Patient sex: M
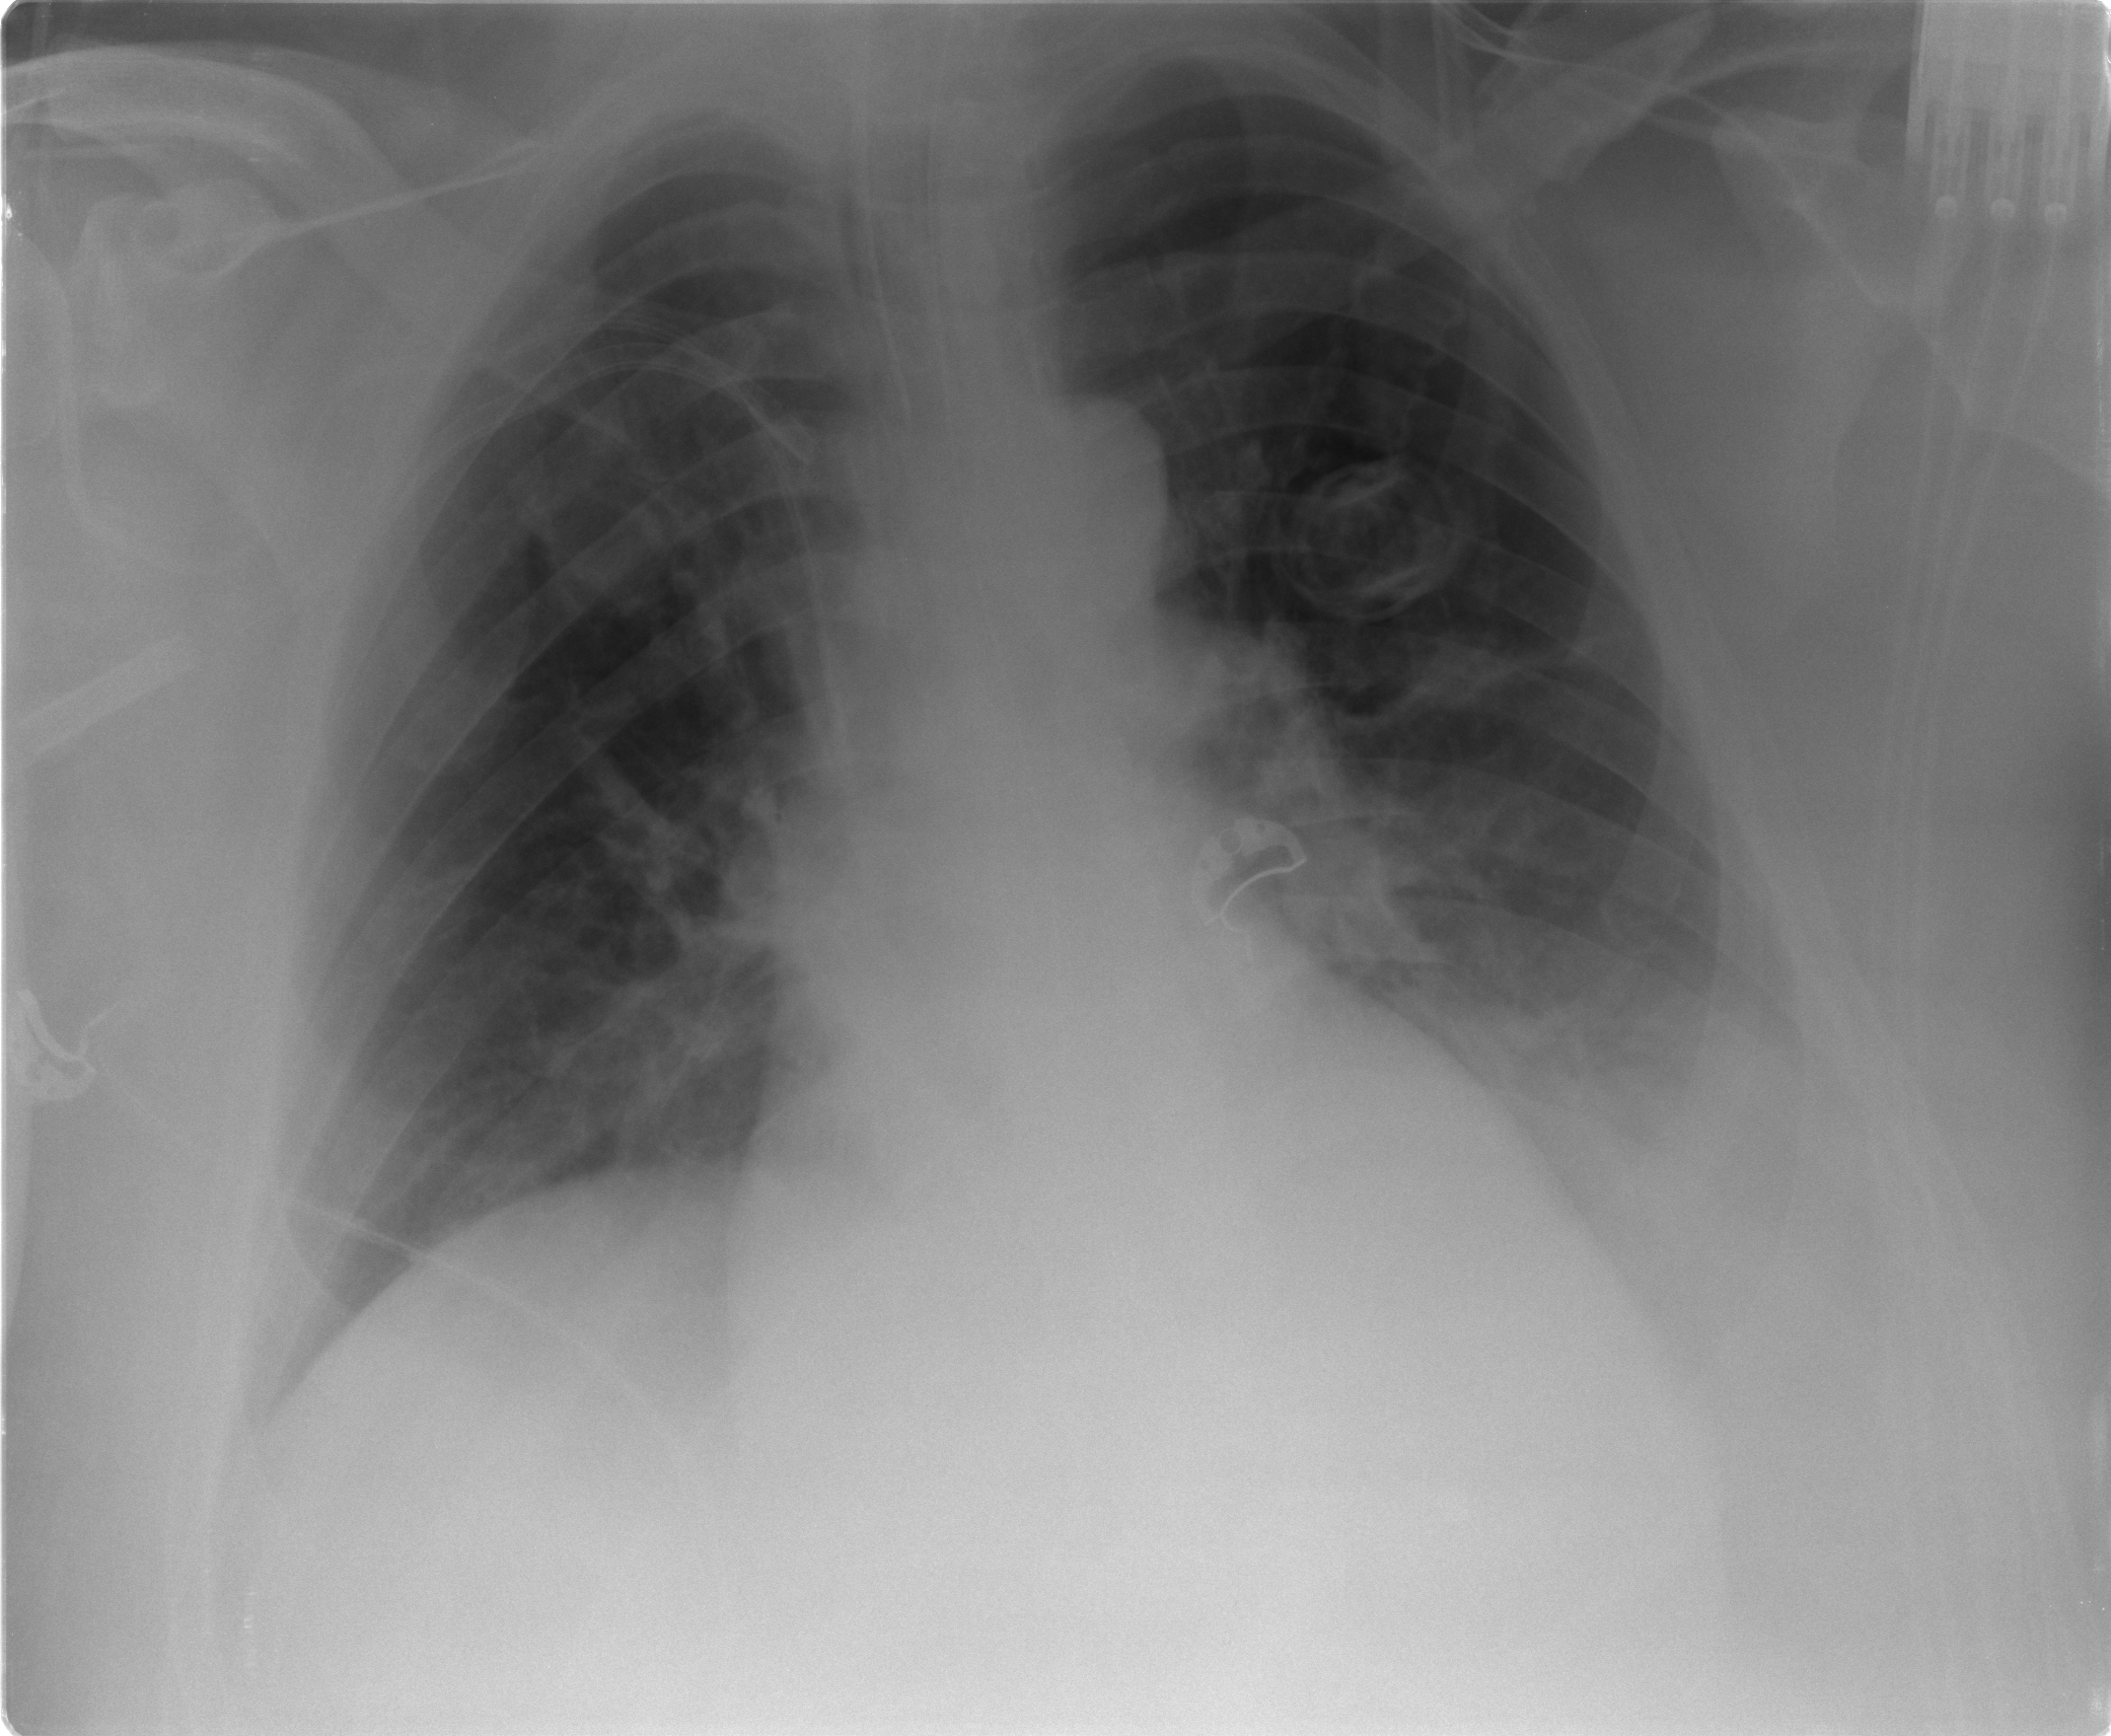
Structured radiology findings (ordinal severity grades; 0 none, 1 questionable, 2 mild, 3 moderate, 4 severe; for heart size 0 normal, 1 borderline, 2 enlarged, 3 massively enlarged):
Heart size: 0
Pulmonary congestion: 0
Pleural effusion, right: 0
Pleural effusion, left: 2
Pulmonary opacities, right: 0
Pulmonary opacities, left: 0
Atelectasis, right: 0
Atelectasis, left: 1